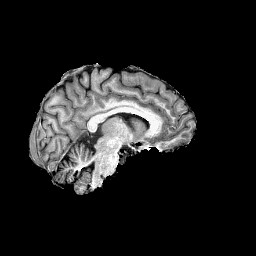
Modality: T1w
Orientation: sagittal
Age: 30
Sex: female